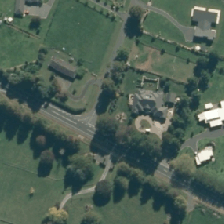
Land cover: urban_build_up